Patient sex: M
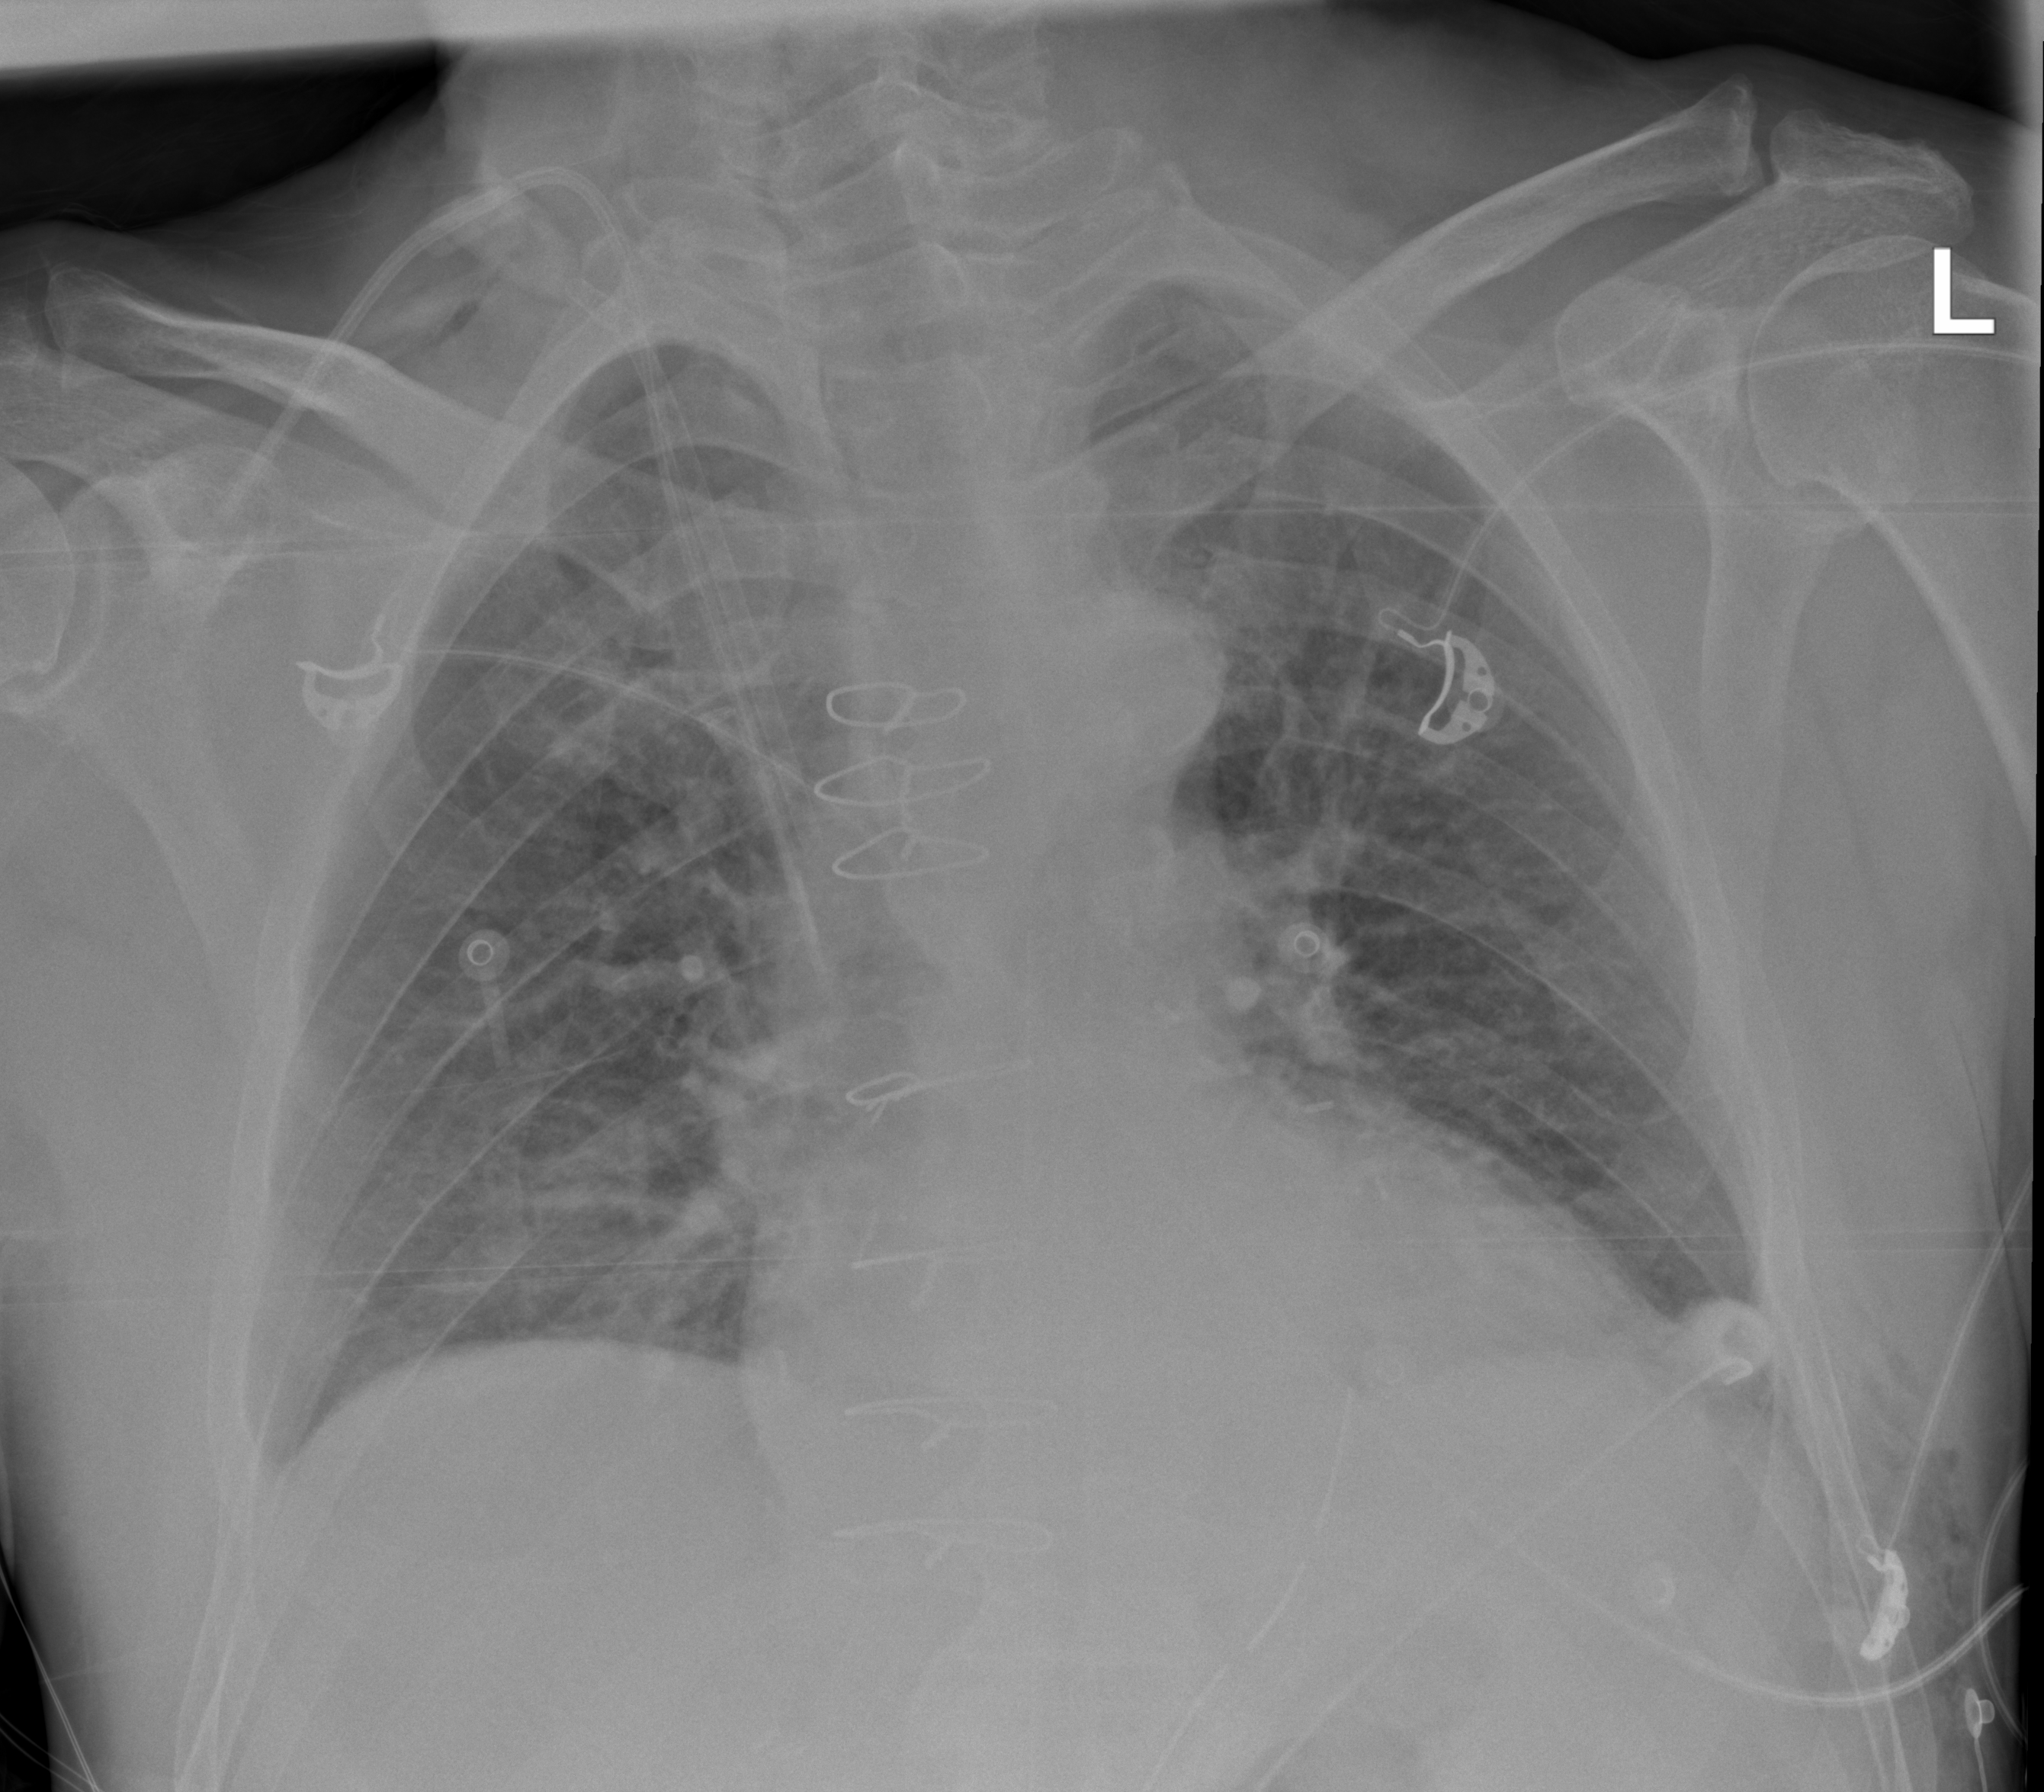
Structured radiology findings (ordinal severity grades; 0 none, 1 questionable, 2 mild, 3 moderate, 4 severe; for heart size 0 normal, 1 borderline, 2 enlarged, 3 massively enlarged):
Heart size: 2
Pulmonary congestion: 2
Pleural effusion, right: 2
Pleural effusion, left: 2
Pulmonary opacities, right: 0
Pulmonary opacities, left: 0
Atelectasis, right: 2
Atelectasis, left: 2